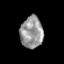
Tissue: prostate
Cell type: Fibroblasts
Senescence score: 0.6963
Nuclear area (px): 702
Mean DAPI intensity: 153.42